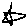
Label: star